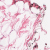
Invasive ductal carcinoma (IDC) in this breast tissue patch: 0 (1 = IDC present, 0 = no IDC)